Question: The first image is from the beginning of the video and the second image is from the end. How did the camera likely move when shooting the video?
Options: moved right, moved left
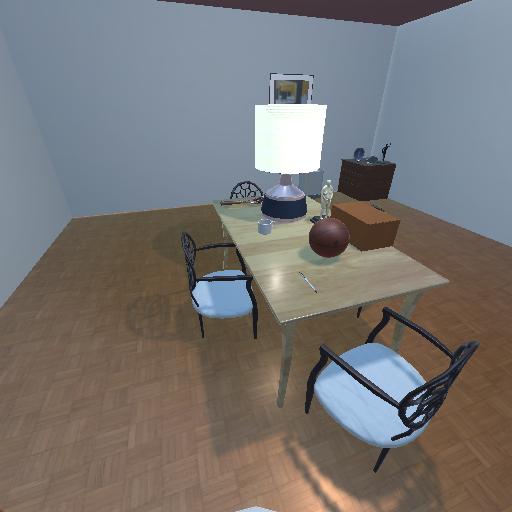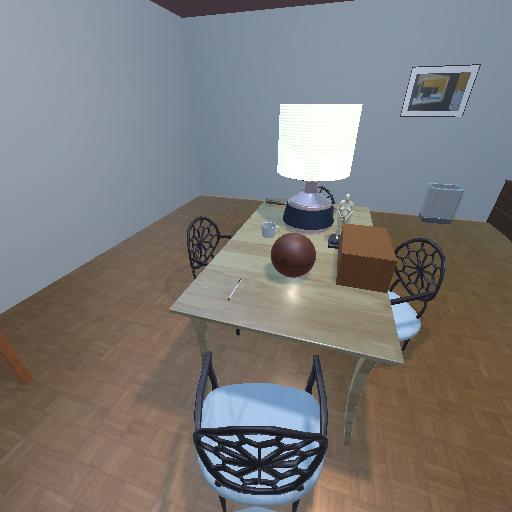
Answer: moved right